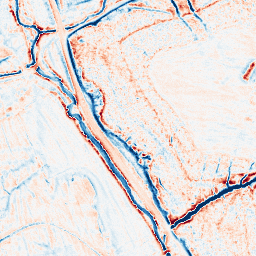
Category: edge_preserving
Decomposition family: anisotropic_diffusion
Decomposition parameters: iterations: 20
kappa: 10
gamma: 0.15
Upsampling method: quartic
Upsampling parameters: scale: 4
Upsampling scale: 4